Field crop: maize
Growth stage: 2
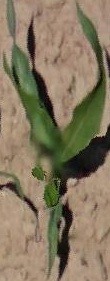
Species: maize